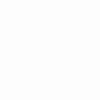
Label: dusty